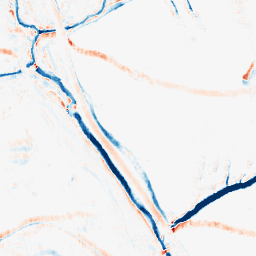
Category: morphological
Decomposition family: morphological_rect
Decomposition parameters: operation: average
width: 5
height: 10
Upsampling method: sinc_blackman
Upsampling parameters: scale: 8
kernel_size: 16
Upsampling scale: 8